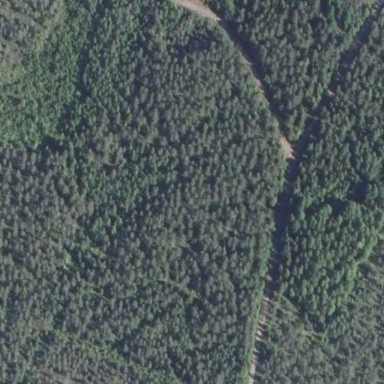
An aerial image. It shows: Woodland consisting mainly of needle-leaved trees.